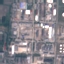
Land use / land cover class: Industrial